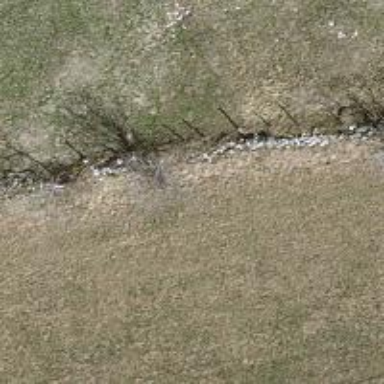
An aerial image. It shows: Dry stone wall barrier.